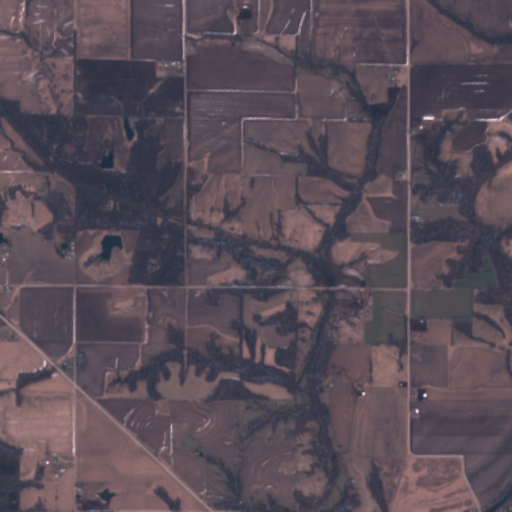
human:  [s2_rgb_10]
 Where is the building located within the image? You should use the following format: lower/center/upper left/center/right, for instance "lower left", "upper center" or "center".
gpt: The building is located in the lower right of the image.
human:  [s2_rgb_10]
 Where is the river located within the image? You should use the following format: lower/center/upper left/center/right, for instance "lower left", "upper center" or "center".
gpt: The river is located in the right of the image.
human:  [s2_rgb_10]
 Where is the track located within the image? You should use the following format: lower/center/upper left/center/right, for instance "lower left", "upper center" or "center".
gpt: There is no track in the image.